【题型】证明题　【知识点】平面几何　【难度】easy
已知：如图, 平行四边形 $ABCD$ 的对角线 $AC$ 和 $BD$ 相交于点 $O$, $DE \perp BC$ 交 $BC$ 的延长线于点 $E$, $BO \cdot BD = BC \cdot BE$。

(1) 证明：四边形 $ABCD$ 为菱形；

(2) 连结 $AE$ 交 $DC$ 于点 $F$, 如果 $AE \perp CD$, 求证：
$\frac{CF}{DE} = \frac{OC}{BO}$。
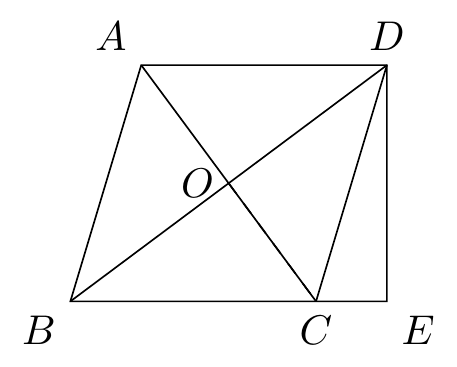
【解答】
解：(1)$\because BO \cdot BD = BC \cdot BE$,

$\therefore \frac{BO}{BE} = \frac{BC}{BD}$, $\angle OBC = \angle EBD$,

$\therefore \triangle BOC \sim \triangle BED$,

$\because DE \perp BC$,

$\therefore \angle DEB = 90^\circ$,

$\therefore \angle BOC = \angle DEB = 90^\circ$,

$\because$ 四边形 $ABCD$ 为平行四边形,

$\therefore$ 四边形 $ABCD$ 为菱形。

(2)如图：

$\because$ 四边形 $ABCD$ 为菱形,

$\therefore BC = CD = AD$, $\angle BCO = \angle OCD$,

$\because AE \perp CD$,

$\therefore \angle CFE = 90^\circ$,

$\because AD // CE$,

$\therefore \frac{CF}{FD} = \frac{FE}{AF} = \frac{CE}{AD}$,

$\therefore \frac{CF}{CE} = \frac{FD}{AD}$ \textcircled{1}

$\because \angle FCE = \angle DCE$, $\angle CFE = \angle DEC$,

$\therefore \triangle CFE \sim \triangle CEO$,

$\therefore \frac{CF}{CE} = \frac{CE}{CD}$ 即 $\frac{CF}{CE} = \frac{CE}{AD}$ \textcircled{2}

由\textcircled{1}×\textcircled{2}得, $DF = CE$,

$\because \angle AFD = \angle DEC = 90^\circ$, $AD = CD$,

$\therefore \triangle CED \sim \triangle DFA$,

$\therefore DE = AF$,

$\because \angle BOC = \angle AFC = 90^\circ$,

$\therefore \triangle BOC \sim \triangle AFC$,

$\therefore \frac{BO}{AF} = \frac{CO}{CF}$,

$\therefore \frac{BO}{CO} = \frac{AF}{CF}$ 即 $\frac{CF}{DE} = \frac{OC}{BO}$。
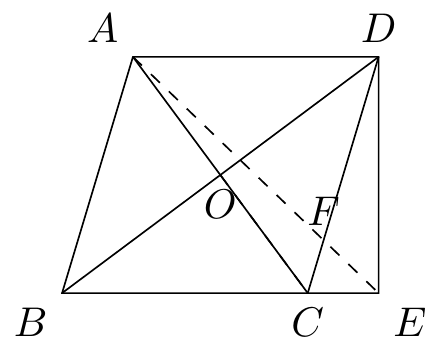